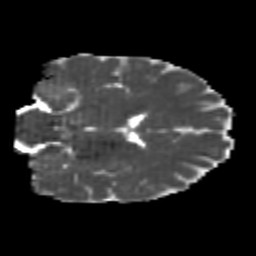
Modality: MD
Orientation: coronal
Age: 24
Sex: male
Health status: healthy
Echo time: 0.074 s